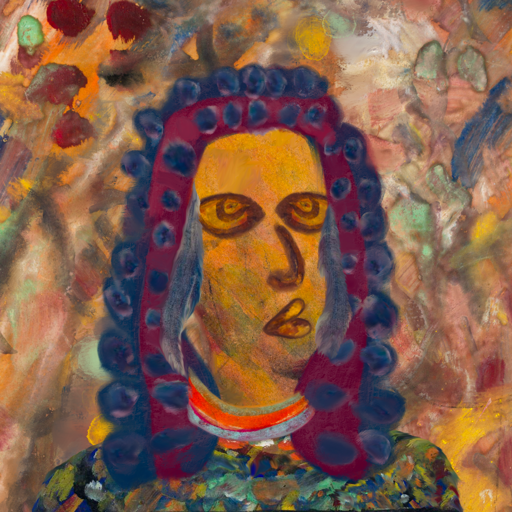
Background: Mother_And_Son_Mother, Head And Neck Side: Gypsy_Mother, Face Side: Comrade, Bust: An_Impression, Hair Side: Hill_Girl, Head Accessory: Blank, Second Necklace: Blank, Necklace: Sisters, Baby: Blank